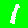
Digit: 1